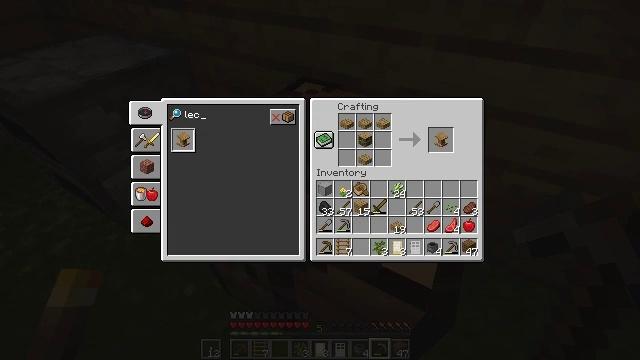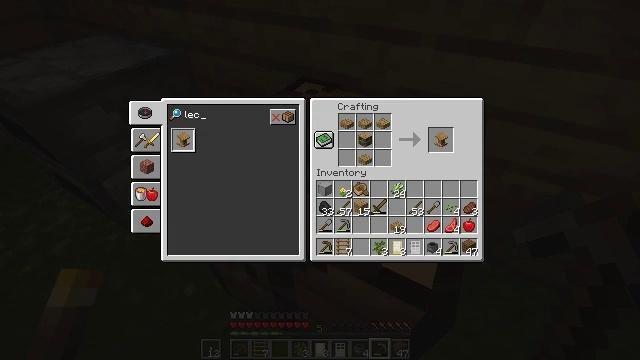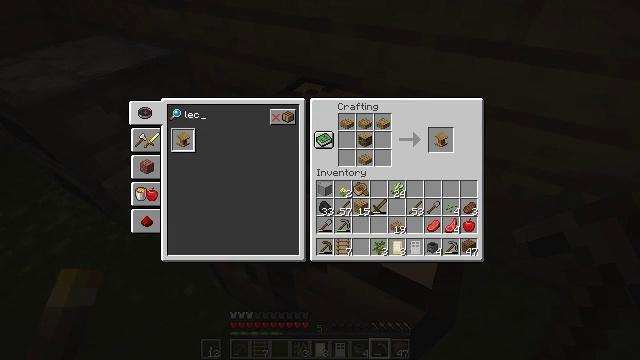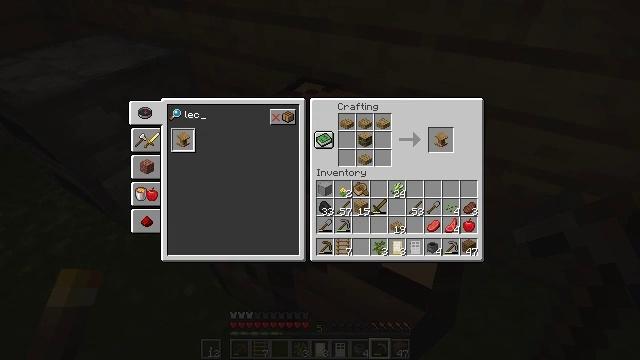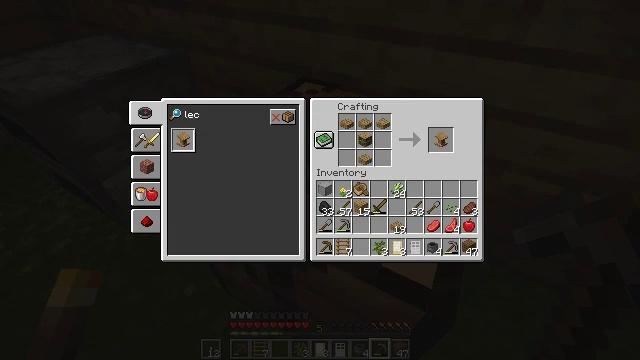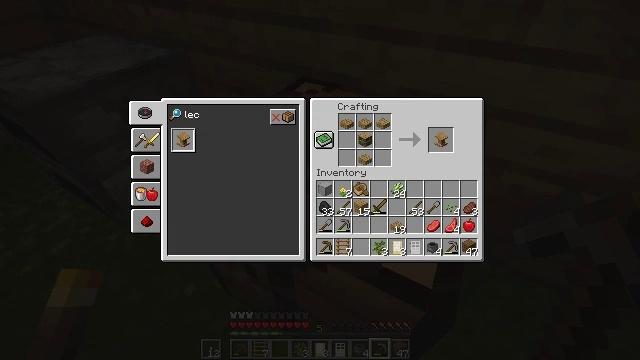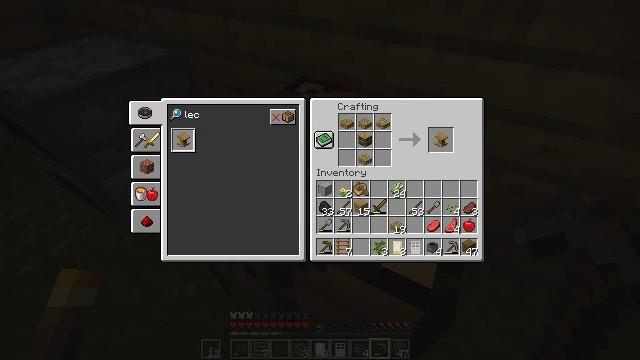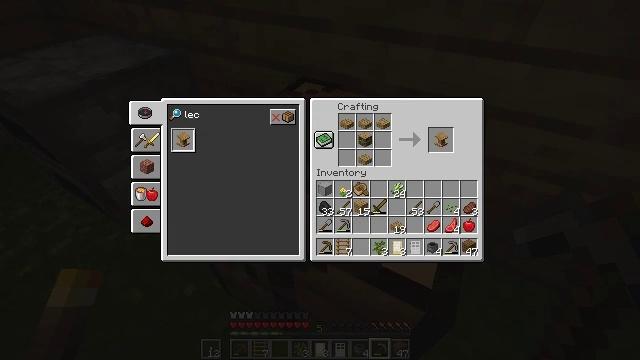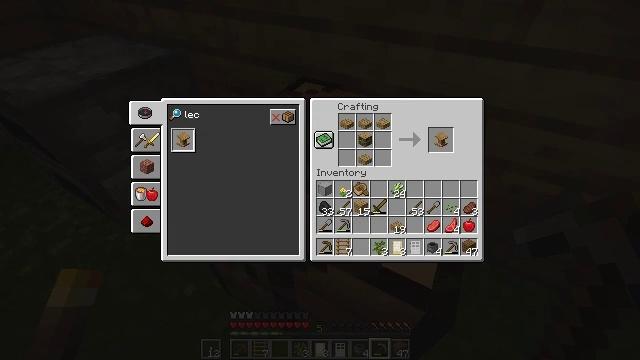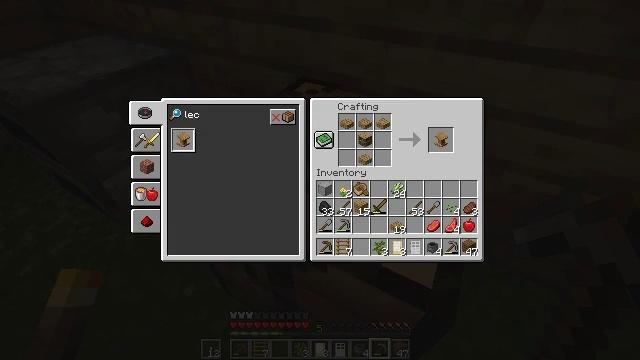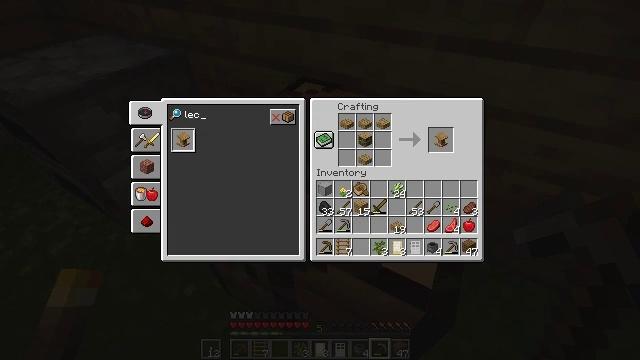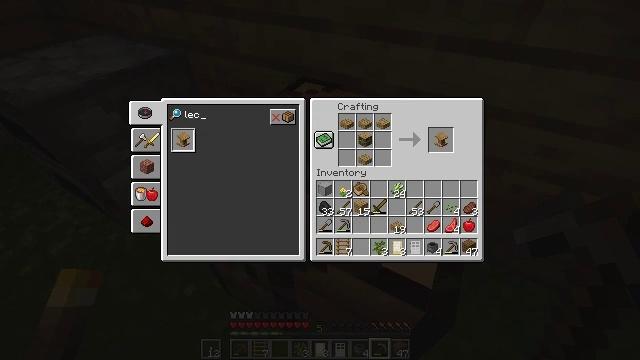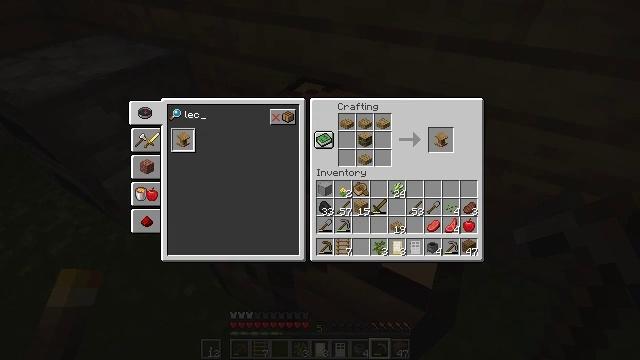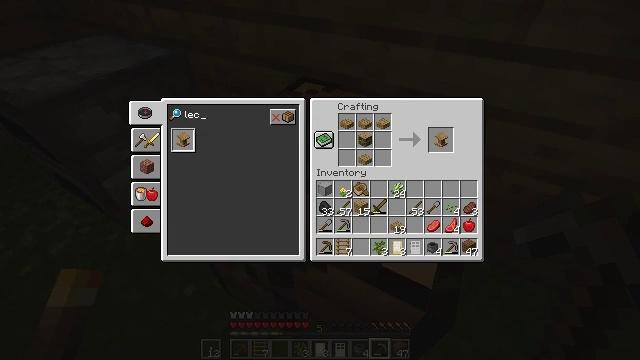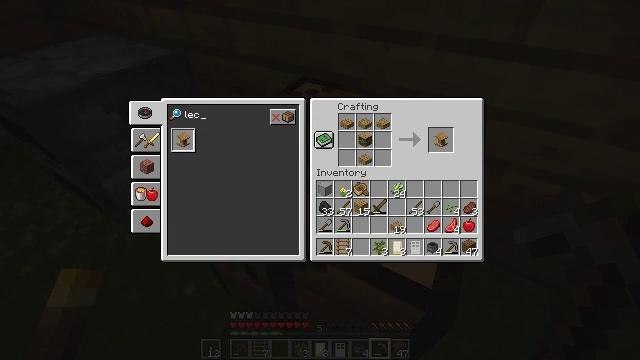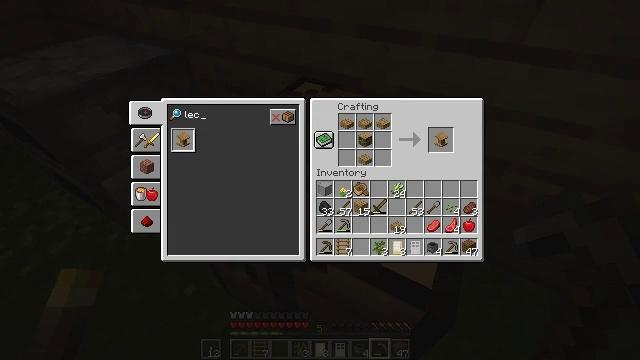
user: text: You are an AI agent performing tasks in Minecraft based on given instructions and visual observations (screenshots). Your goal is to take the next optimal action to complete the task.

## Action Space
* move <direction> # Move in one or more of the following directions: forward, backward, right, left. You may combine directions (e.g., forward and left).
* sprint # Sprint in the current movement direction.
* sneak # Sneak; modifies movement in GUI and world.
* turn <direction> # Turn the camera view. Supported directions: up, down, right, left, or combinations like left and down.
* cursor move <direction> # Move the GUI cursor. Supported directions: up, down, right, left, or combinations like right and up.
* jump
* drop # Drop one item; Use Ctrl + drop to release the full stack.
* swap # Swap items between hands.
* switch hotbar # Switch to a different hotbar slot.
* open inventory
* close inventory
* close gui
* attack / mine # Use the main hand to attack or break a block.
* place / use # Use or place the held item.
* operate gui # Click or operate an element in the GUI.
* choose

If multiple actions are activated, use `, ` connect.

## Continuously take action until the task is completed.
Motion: motion action
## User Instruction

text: Assemble wooden slabs and a bookshelf to create the lectern.
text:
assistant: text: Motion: cursor move right and up
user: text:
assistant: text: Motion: cursor move right
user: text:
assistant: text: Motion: cursor move right and up
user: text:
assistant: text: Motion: cursor move right and up
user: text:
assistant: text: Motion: no_op
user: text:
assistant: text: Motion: no_op
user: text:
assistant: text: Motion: no_op
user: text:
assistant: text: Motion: no_op
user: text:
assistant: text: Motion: cursor move left
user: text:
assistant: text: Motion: cursor move left
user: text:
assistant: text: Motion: no_op
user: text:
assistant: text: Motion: no_op
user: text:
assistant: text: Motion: cursor move left
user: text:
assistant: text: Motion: no_op
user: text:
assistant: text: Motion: no_op
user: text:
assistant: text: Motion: no_op
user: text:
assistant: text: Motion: no_op
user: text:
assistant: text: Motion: no_op
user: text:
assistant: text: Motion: no_op
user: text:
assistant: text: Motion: no_op
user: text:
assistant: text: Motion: no_op
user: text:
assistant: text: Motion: no_op
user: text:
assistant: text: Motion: no_op
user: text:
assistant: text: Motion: no_op
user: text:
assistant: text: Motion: no_op
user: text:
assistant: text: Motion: no_op
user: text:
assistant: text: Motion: no_op
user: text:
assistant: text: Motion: no_op
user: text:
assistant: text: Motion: no_op
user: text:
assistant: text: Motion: operate gui